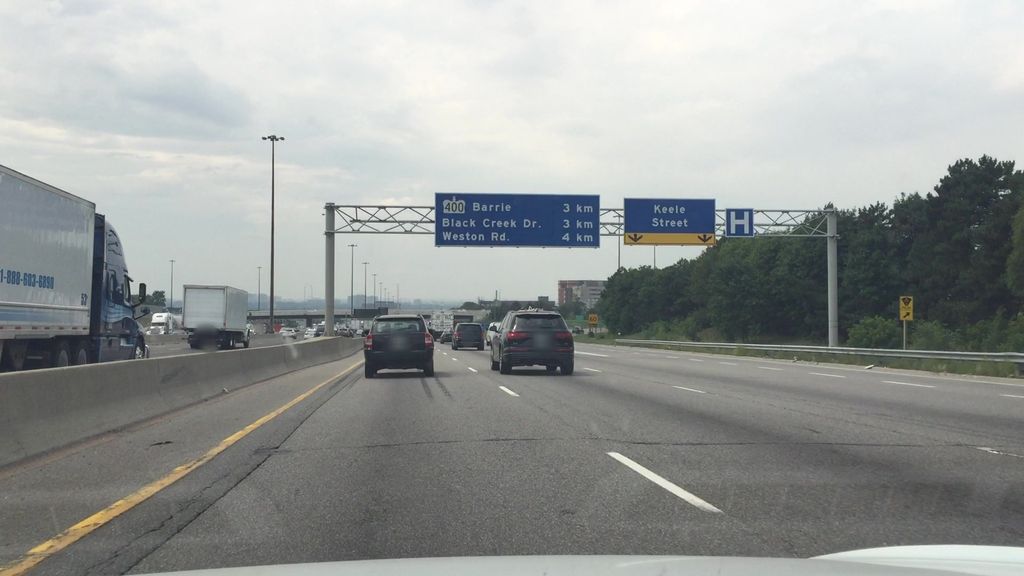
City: toronto